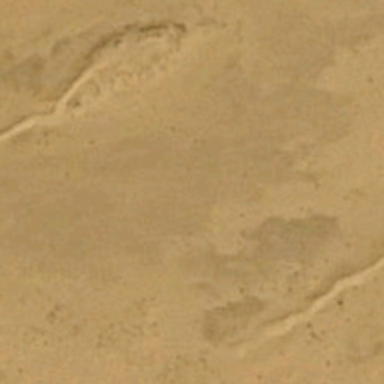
A piece of sand in the desert is like fish scale .